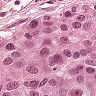
Metastatic tissue present: yes